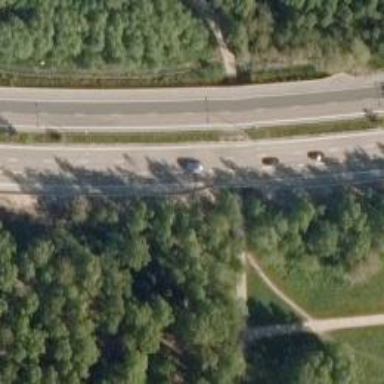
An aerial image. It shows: Asphalt motorway.